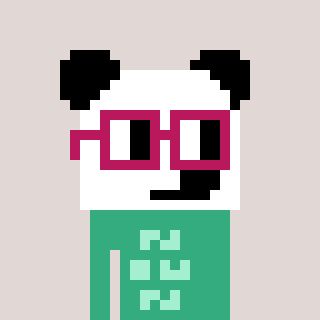
a pixel art character with square dark red glasses, a panda-shaped head and a teal-colored body on a warm background